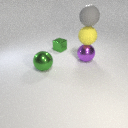
large gray rubber sphere above large purple metal sphere